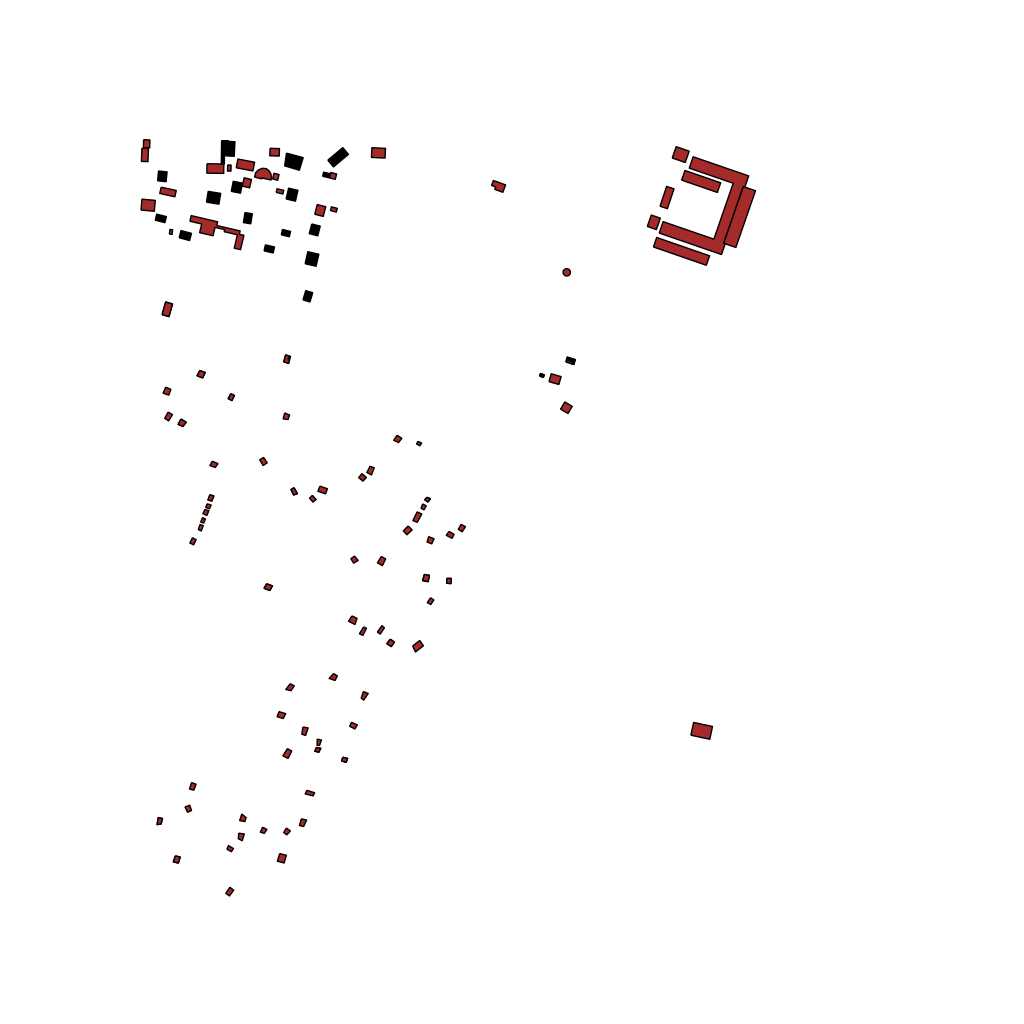
Tags: overhead vector_map, agriculture, recreation, residential, individual_rise, low_rise, density_1, Building, Facility, 1.0 km²